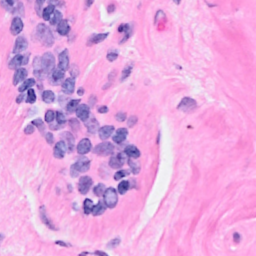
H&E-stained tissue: Breast